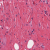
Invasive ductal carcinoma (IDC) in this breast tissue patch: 0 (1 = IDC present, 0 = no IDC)